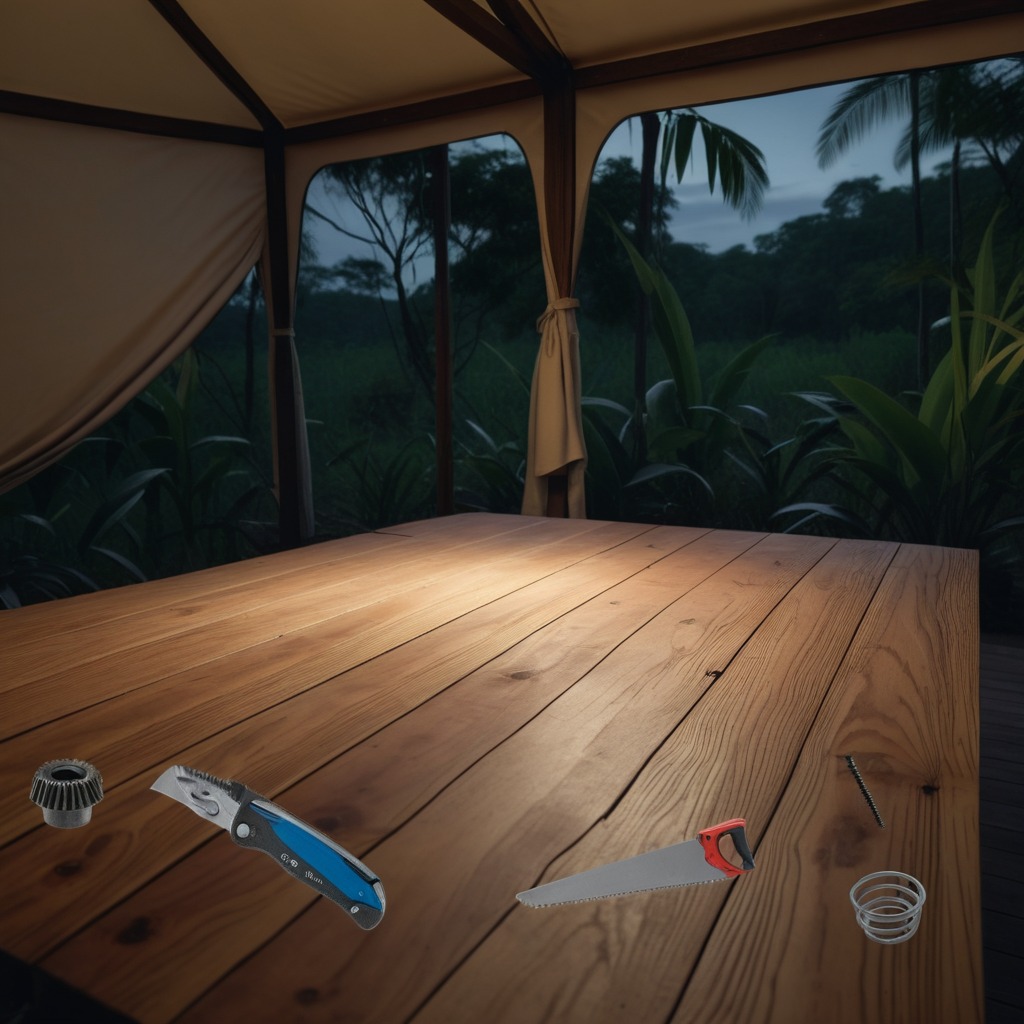
A steel gear with teeth, a utility knife, a metal machine screw, a coiled metal spring, and a handheld metal saw are lying on a wooden table inside a jungle field workshop tent at night.